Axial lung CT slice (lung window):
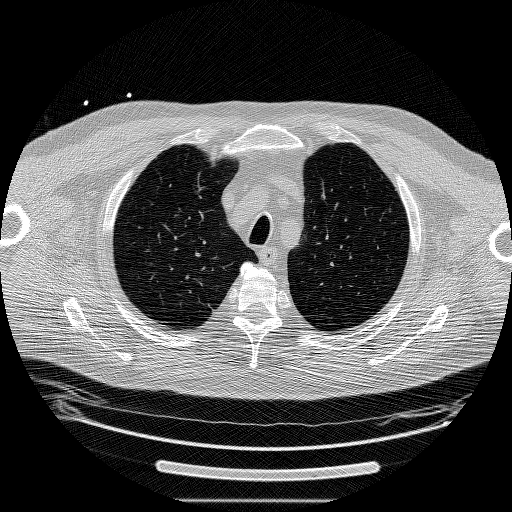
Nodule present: no